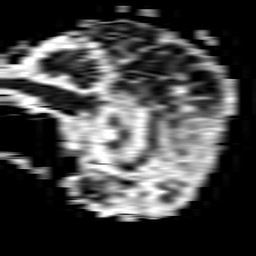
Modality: ADC
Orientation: sagittal
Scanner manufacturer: philips
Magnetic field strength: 1.5 T
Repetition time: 3.4 s
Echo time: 0.06922 s